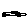
Label: car